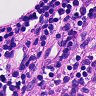
Metastatic tissue present: no